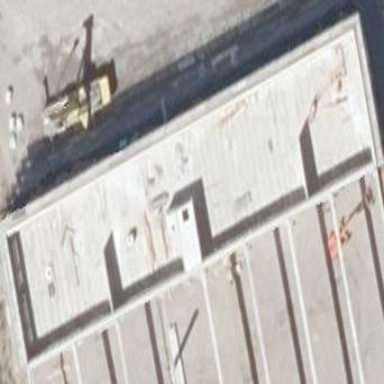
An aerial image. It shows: Commercial building.